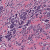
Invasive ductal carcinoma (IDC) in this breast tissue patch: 1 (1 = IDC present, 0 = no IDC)